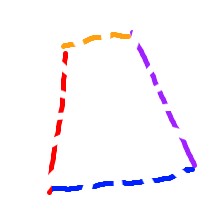
Shape: trapezoid